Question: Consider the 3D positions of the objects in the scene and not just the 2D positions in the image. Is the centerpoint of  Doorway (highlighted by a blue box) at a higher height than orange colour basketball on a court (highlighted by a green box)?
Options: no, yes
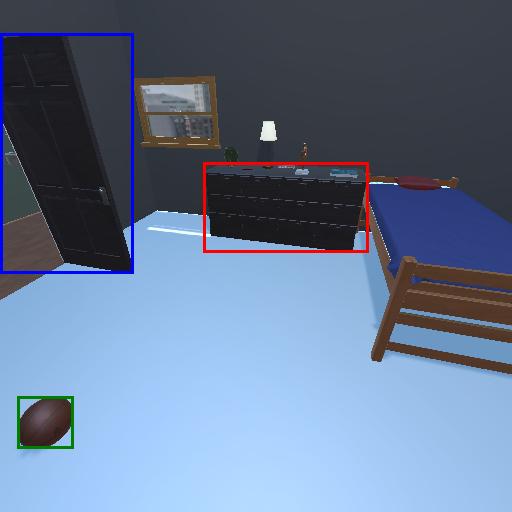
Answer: no